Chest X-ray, PA view. Patient: 29 years old, sex M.
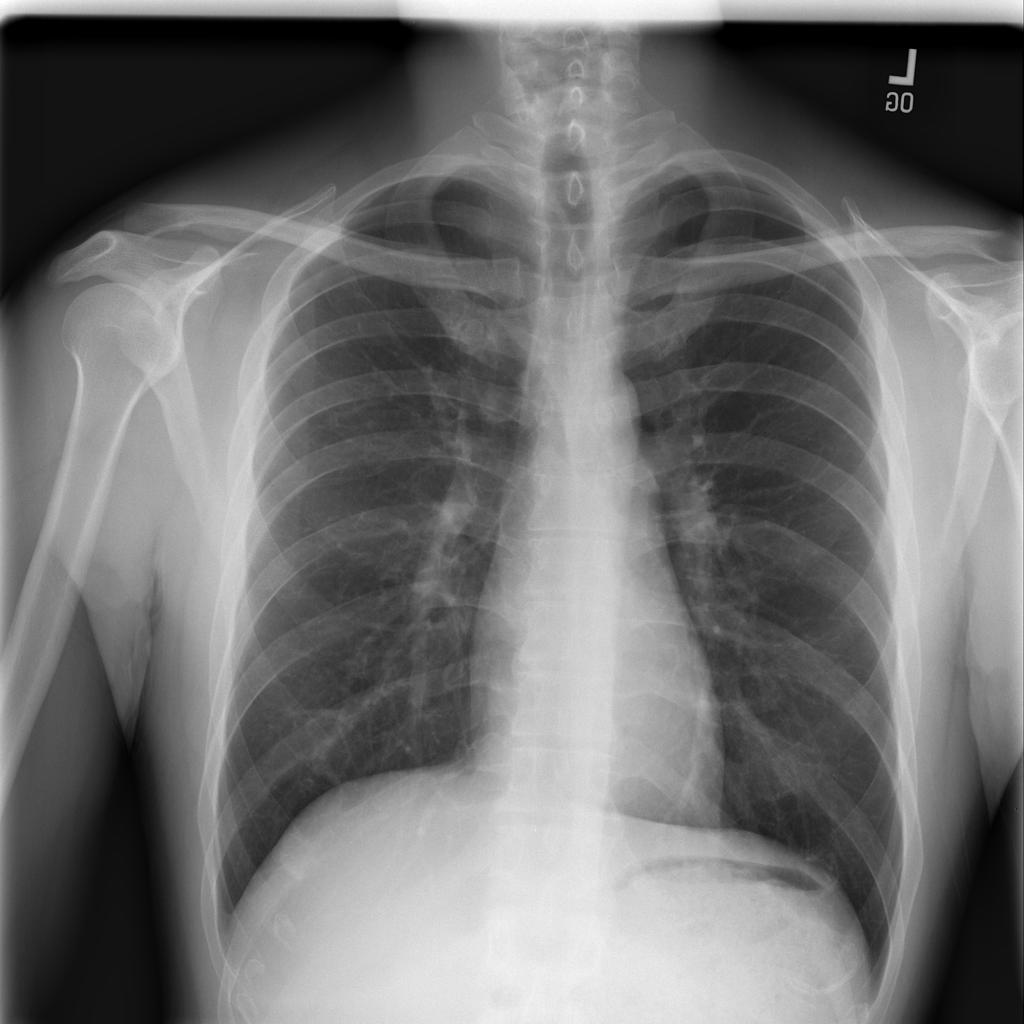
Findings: No Finding